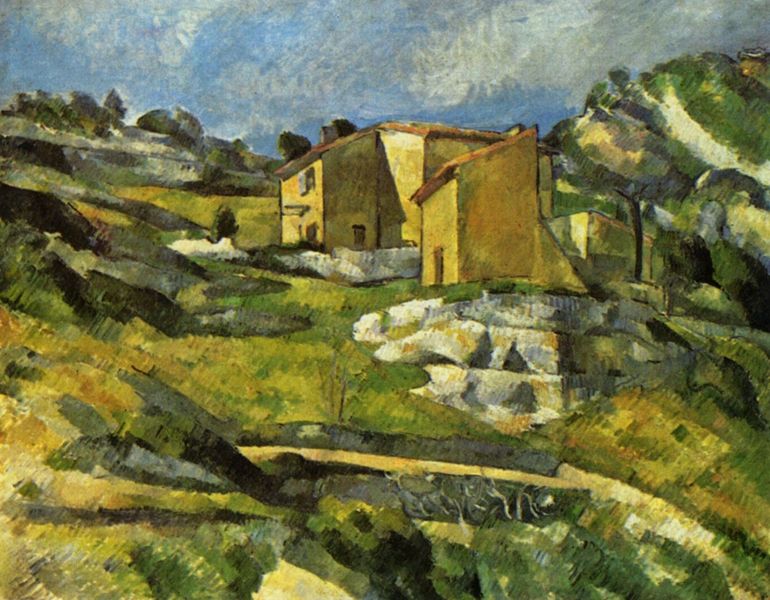
Titel: Haus in der Provence
Künstler: Paul Cézanne
Standort: Washington (District of Columbia)
Institution: National Gallery of Art
Schlagwörter: baum, berg, blau, felsen, gemälde, himmel, schatten, weiß, wolken, bäume, cezanne, gelb, grün, impressionismus, landschaft, ocker, braun, fenster, grau, hell, licht, schwarz, tür, zeichnung, dach, gebäude, gras, haus, rot, weg, wiese, wolke, beige, expressionismus, malerei, stein, steine, öl, baumstamm, gräser, häuser, hügel, natur, busch, gebüsch, hütte, sonne, sträucher, wiesen, pflanzen, stillleben, sommer, perspektive, türen, moderne, warm, abstrakt, berge, bergig, farben, fels, gebirge, hang, modern, giebel, farbe, schattierung, massiv, bauernhof, ölgemälde, treppen, duktus, wohnung, stufen, frühling, tor, scheune, eckig, hauswand, urlaub, idyllisch, sonnig, pinselstrich, villa, wurzeln, landhaus, karg, bauernhaus, stall, malerie, mediterran, getupft, brauns, rinne, toskana, pasto, südländisch, südeuropa, kantig, finka, stiene, sommerlich, finca, bauernaus, cezanne7, gelbn, ommer